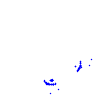
Particle: pion